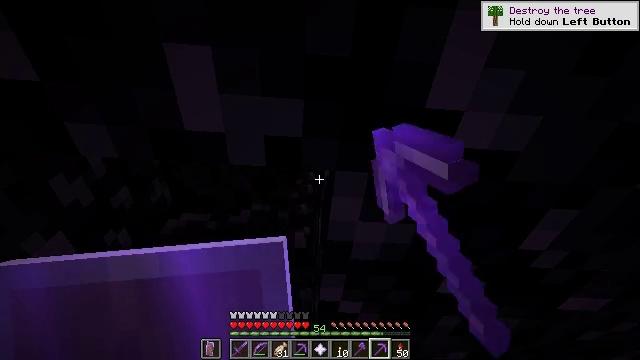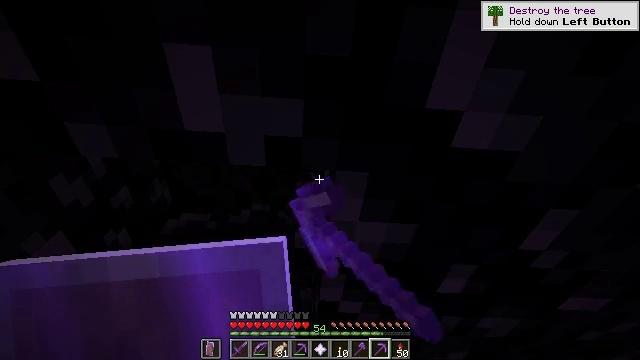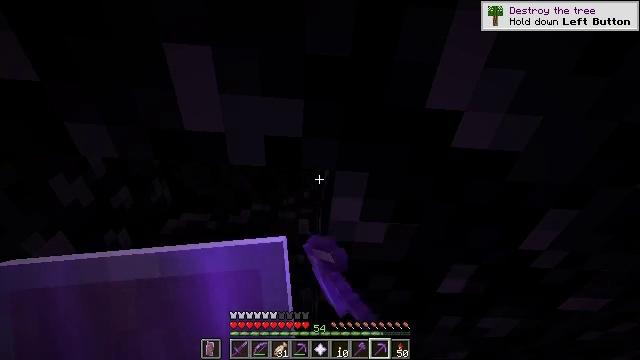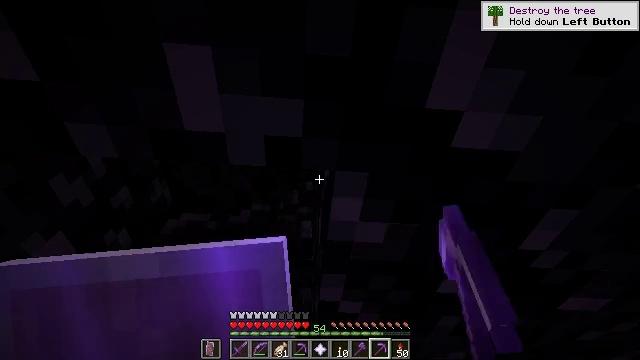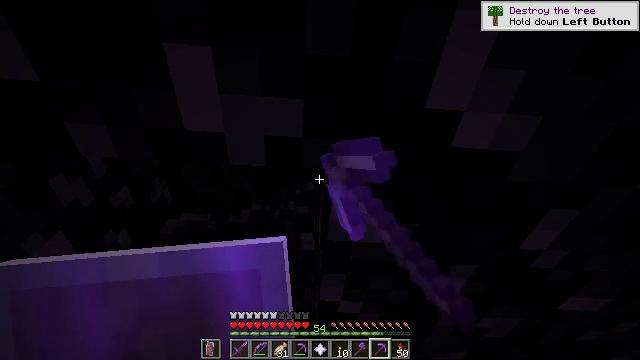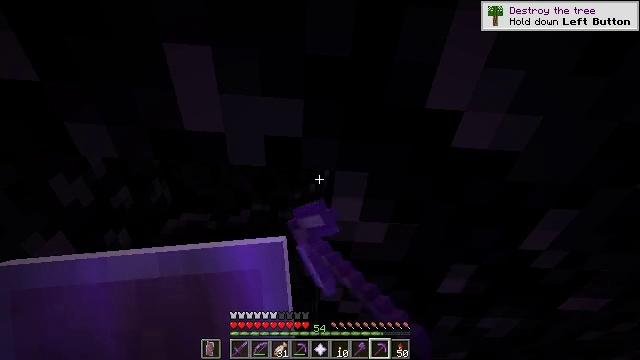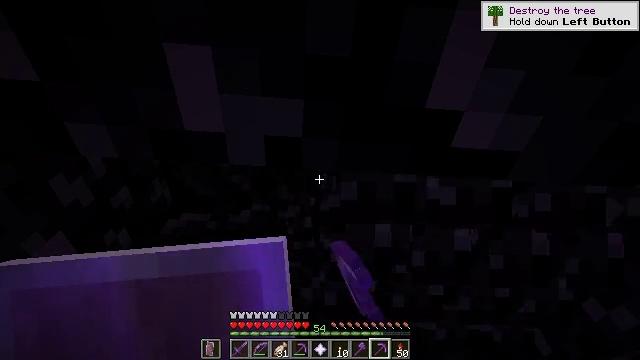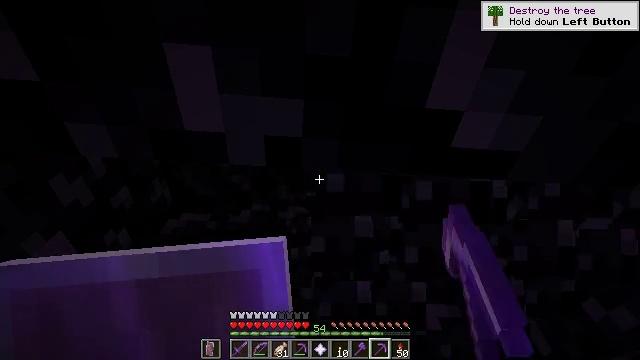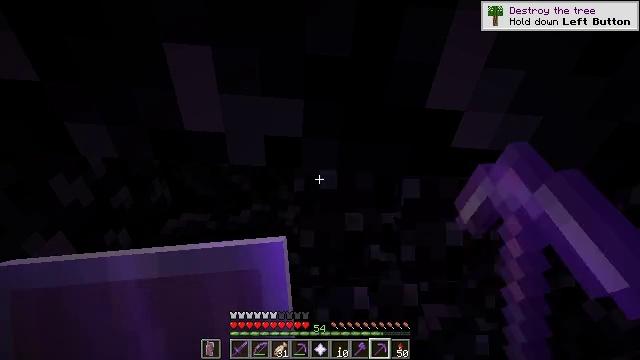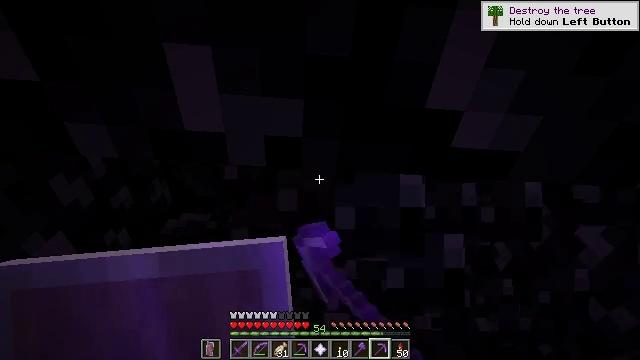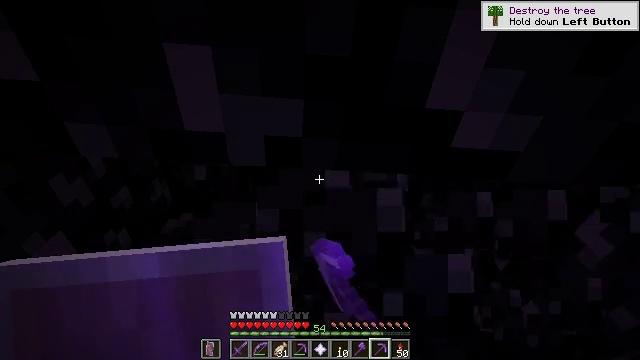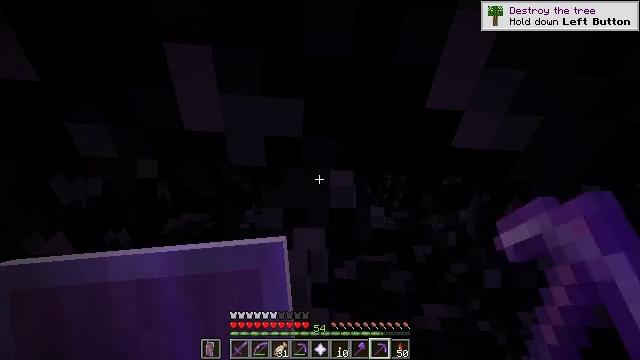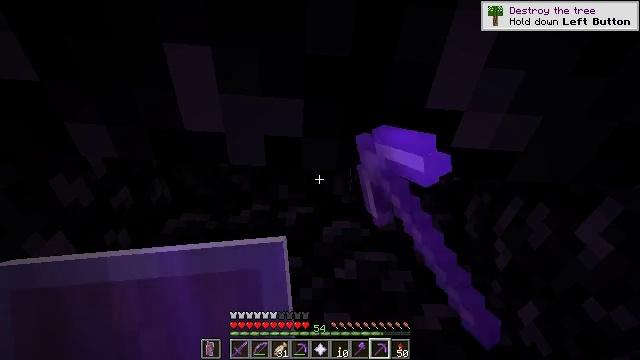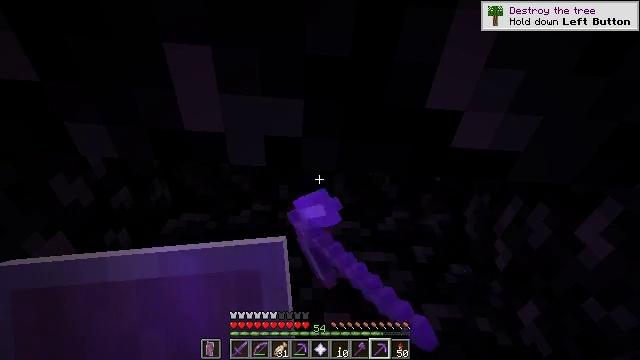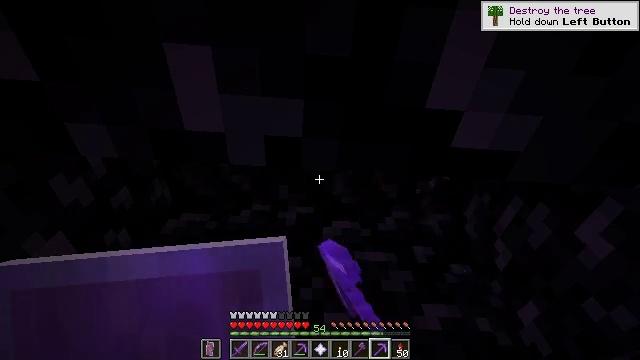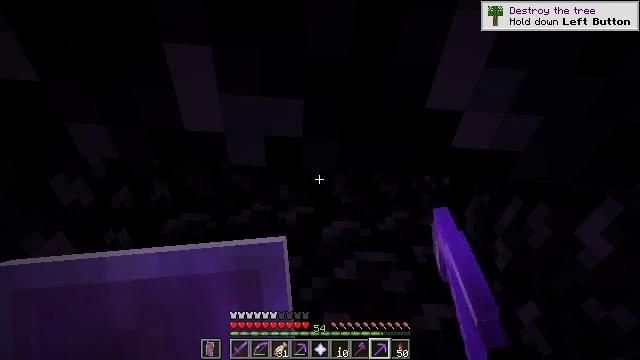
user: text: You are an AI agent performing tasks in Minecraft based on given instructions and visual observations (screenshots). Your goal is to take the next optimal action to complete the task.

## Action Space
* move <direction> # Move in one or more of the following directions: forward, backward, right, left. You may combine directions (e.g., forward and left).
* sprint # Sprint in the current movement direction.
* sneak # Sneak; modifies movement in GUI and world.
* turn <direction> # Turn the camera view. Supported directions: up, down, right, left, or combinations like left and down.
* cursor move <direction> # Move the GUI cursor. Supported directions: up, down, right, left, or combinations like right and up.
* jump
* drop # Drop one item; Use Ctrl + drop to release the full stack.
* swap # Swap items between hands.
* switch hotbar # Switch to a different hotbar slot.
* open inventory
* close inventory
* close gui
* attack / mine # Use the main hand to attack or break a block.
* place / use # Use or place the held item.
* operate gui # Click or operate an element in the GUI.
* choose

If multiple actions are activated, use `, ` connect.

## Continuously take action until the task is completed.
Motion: motion action
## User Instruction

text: Mine the obsidian block.
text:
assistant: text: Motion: attack / mine
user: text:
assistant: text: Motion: attack / mine
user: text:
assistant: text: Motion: attack / mine
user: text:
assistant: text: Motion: attack / mine
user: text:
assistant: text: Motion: attack / mine
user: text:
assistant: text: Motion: attack / mine
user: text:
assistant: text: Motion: attack / mine
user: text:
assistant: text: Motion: attack / mine
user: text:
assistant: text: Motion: attack / mine
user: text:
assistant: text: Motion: attack / mine
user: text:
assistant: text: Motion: attack / mine
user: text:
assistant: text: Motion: attack / mine
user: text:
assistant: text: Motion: attack / mine
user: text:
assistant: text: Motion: attack / mine
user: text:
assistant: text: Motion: attack / mine
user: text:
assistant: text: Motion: attack / mine
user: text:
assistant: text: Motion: attack / mine
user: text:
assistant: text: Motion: attack / mine
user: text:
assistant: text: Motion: attack / mine
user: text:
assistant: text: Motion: attack / mine
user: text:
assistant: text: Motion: attack / mine
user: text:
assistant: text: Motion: attack / mine
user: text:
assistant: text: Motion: attack / mine
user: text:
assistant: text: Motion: attack / mine
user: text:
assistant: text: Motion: attack / mine
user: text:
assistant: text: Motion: attack / mine
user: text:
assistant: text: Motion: attack / mine
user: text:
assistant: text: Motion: attack / mine
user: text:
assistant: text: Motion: attack / mine
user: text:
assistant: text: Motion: attack / mine